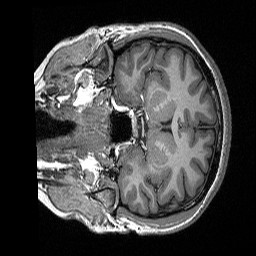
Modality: T1w
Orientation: coronal
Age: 22
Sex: female
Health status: healthy
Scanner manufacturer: siemens
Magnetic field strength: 3 T
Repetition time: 2.3 s
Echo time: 0.00298 s